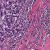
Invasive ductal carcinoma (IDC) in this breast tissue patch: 0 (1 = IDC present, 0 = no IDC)